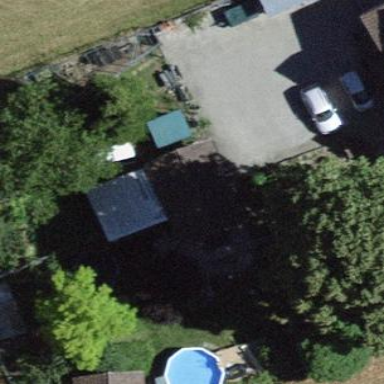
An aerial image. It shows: Shed building.